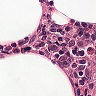
Metastatic tissue present: no